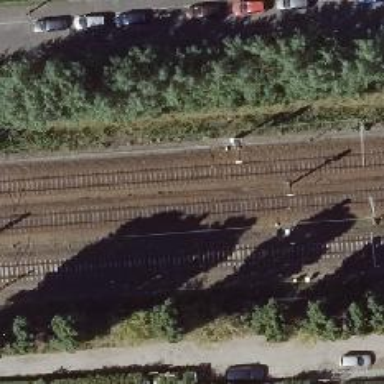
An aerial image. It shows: Railway signal.